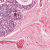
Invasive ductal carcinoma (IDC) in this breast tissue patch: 0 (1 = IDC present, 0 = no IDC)